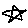
Label: star